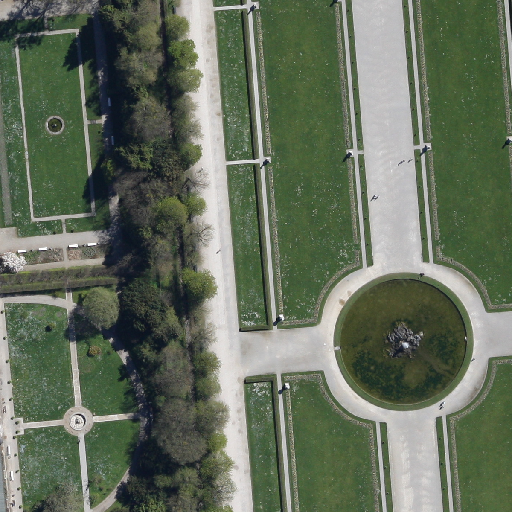
Referring expression: sidewalk along with tree